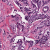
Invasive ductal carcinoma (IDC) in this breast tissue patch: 1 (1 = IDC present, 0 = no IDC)